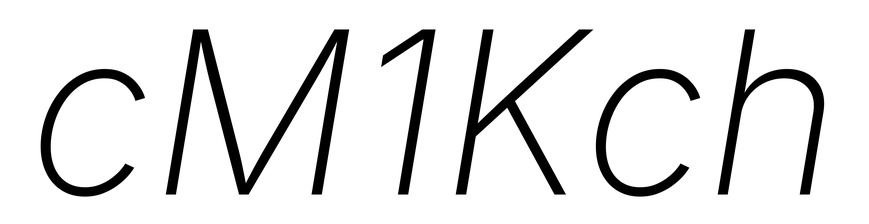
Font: Inter-Italic_ExtraLight_Italic